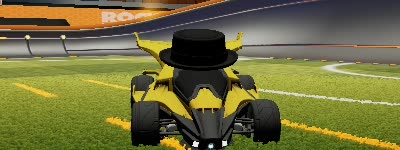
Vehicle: aftershock